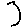
Label: moon